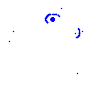
Particle: electron